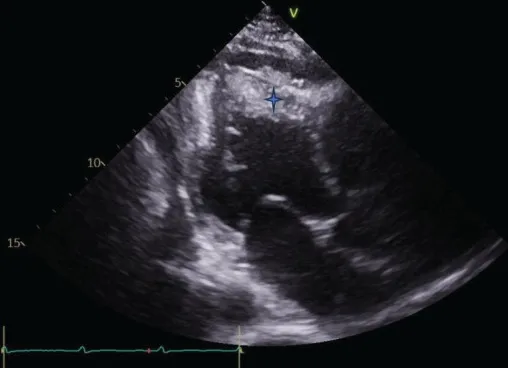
(A) Transthoracic Echocardiography showing left ventricular wall motion abnormalities, enlarged right ventricular chamber size with biventricular apical thrombi (Blue star).
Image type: radiology (ultrasound)